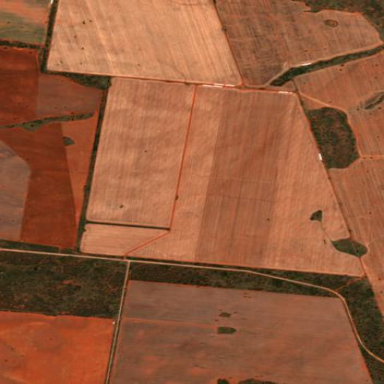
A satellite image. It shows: Farmland used for growing crops.